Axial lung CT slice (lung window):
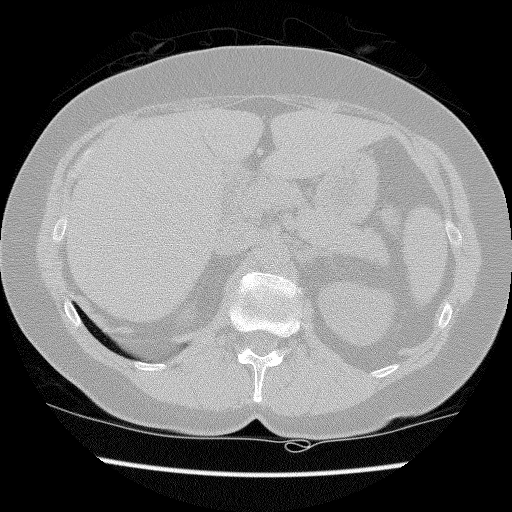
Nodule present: no